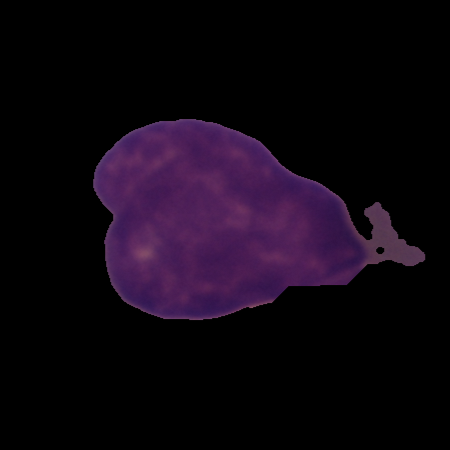
Label: cancer